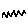
Label: zigzag